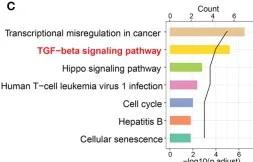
Transcriptomic and genomic analysis of the blast crisis sample. (B, C) Shared differential genes in the comparisons of T1 vs. T3 and T1 vs. NCBI samples.
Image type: chart (chart)